Question: I have deployed asp.net core 2.2 web app as a WebSite to IIS. I've set the application pool identity to ApplicationPoolIdentity:
[
I can see that 'System.Security.Principal.WindowsIdentity.GetCurrent()' returns
'''
IIS APPPOOL\MyCustomAppPool
'''
But when I try to connect to SQL Server using connection string:
'''
Server=localhost;Database=MyDadatabse;Trusted_Connection=True;
'''
I get following error (ignore the german):
> SqlException: Fehler bei der Anmeldung fur den Benutzer "CompanyDomain\ComputerName$".
# Why it is not using the ApplicationPool identity?
Also note, that when I set custom username/password as the identity for application pool, it works.
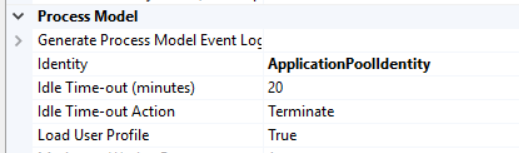
Answer: To clarify this, 'APPPOOL\MyCustomAppPool', like LocalServer, NetworkService, and per-service SIDs are local identities. They don't exist on the domain, and so can't be used to access remote resource. However the server has an account on the domain, and when code running under these identities access remote resources, they use the computer account.
If you have multiple app pool identities on a IIS server and need to differentiate their access to network resources, or prevent the accumulation of privileges for the machine account, you will need to provision domain accounts for the app pools.
If you are connecting to a local SQL Server using the app pool identity, the error message will (confusingly) claim that you are connecting with the machine account. This is a deficiency how SQL Server reports the error. EG if I try to connect to my local SQL Server from an IIS app, it will fail with,
'''
Login failed for user 'MyDomain\MyServer$'
'''
until I grant access to the local SQL Sever with
'''
create login [IIS APPPOOL\DefaultAppPool] from windows
create user [IIS APPPOOL\DefaultAppPool] for login [IIS APPPOOL\DefaultAppPool]
grant select to [IIS APPPOOL\DefaultAppPool]
'''